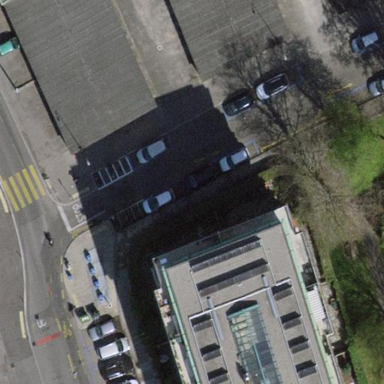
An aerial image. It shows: Group of garages.